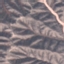
Label: HerbaceousVegetation